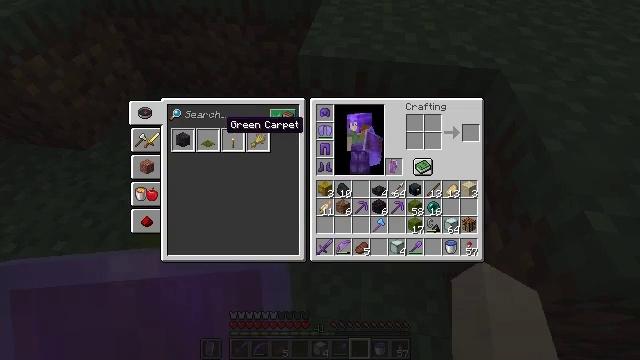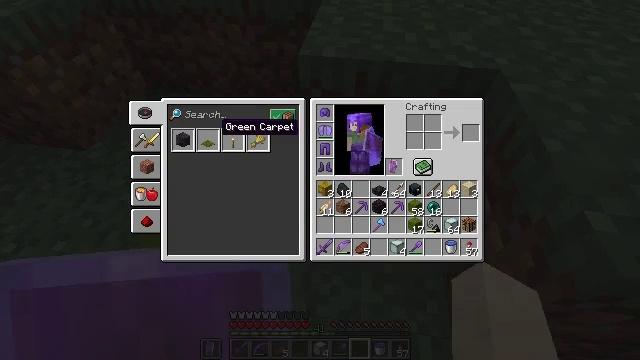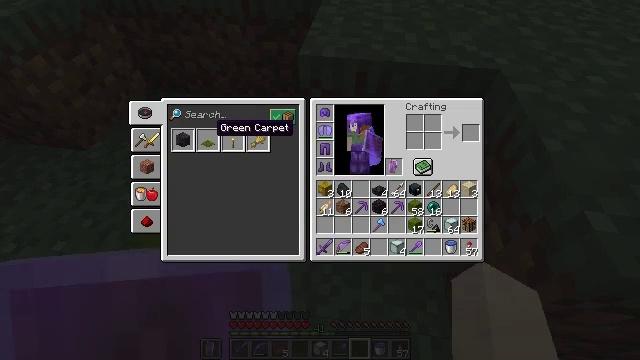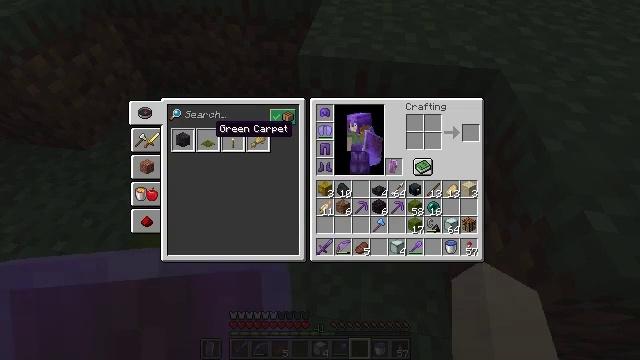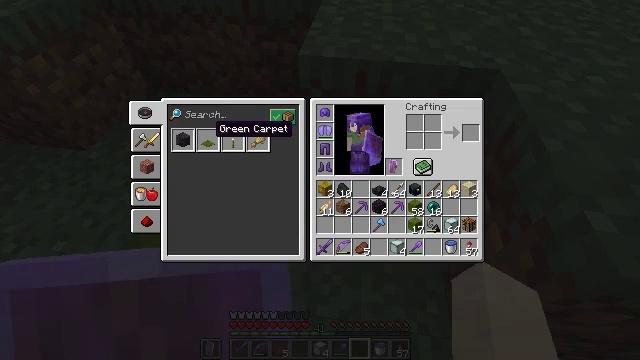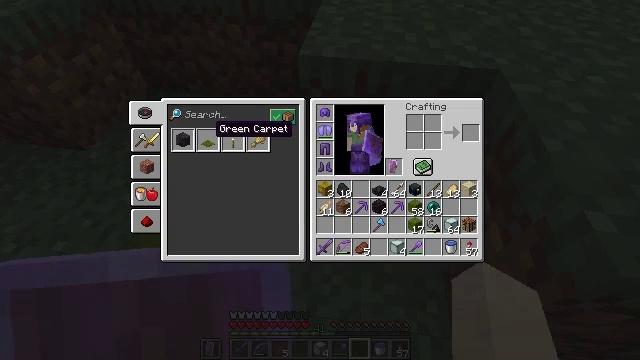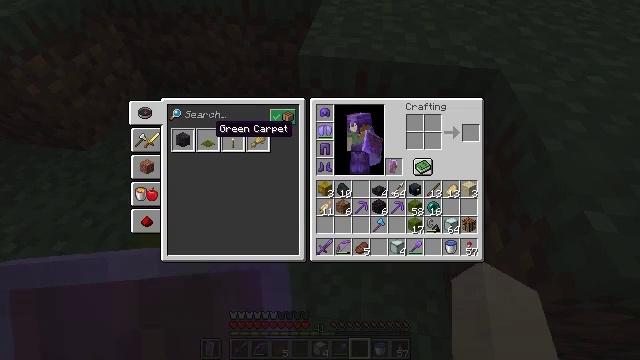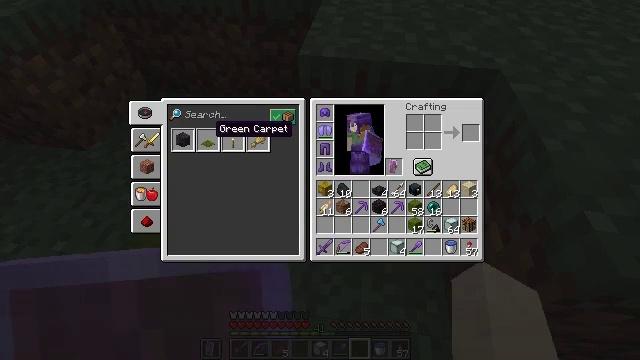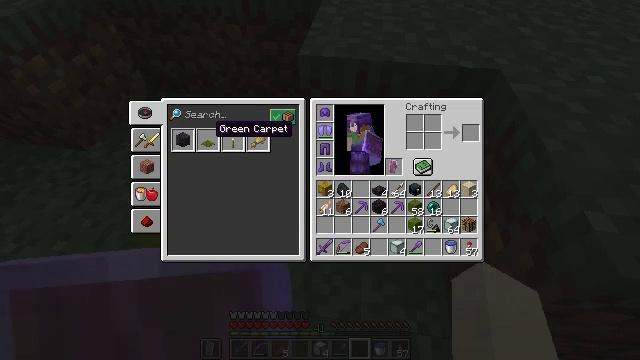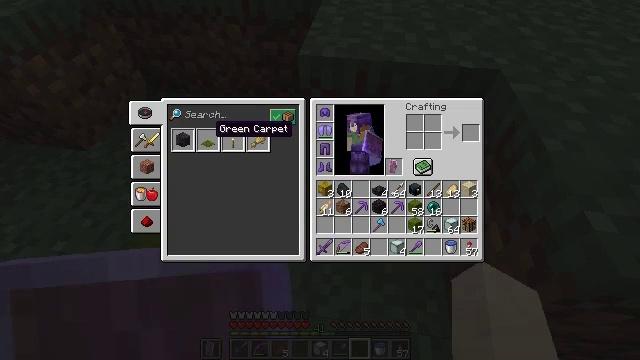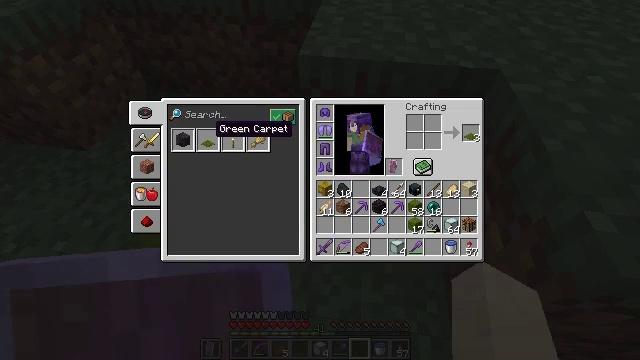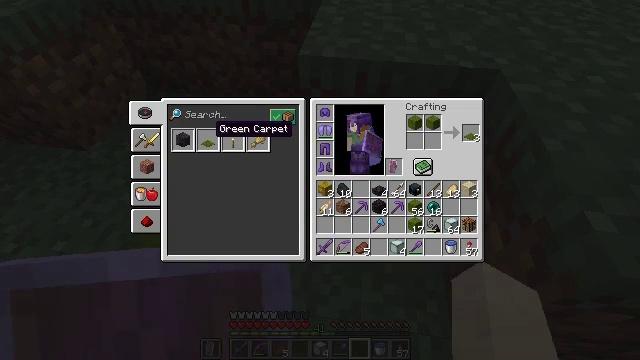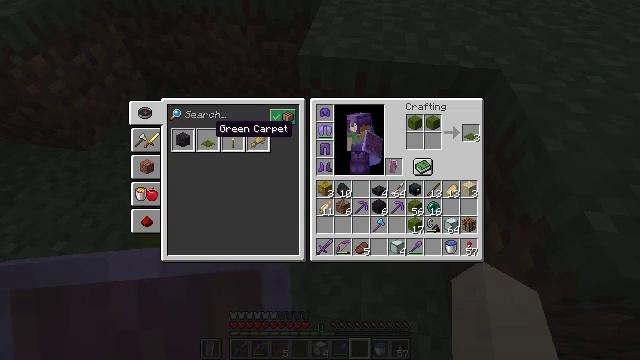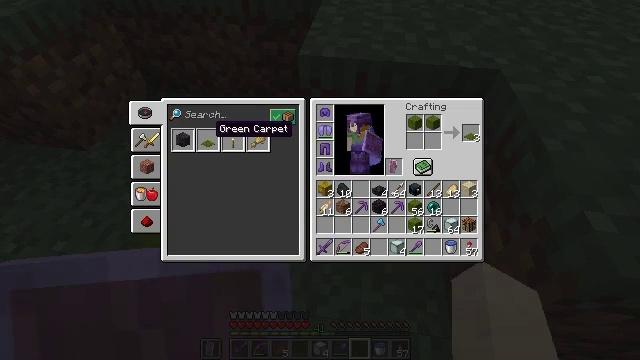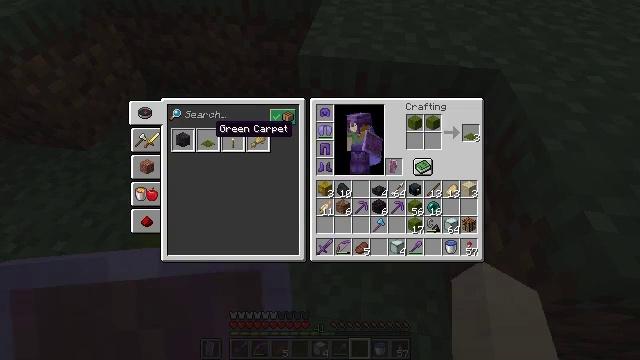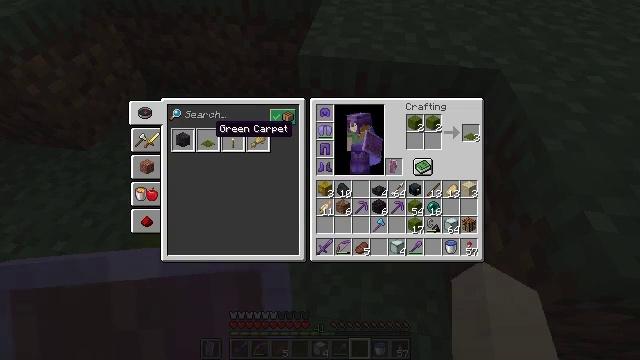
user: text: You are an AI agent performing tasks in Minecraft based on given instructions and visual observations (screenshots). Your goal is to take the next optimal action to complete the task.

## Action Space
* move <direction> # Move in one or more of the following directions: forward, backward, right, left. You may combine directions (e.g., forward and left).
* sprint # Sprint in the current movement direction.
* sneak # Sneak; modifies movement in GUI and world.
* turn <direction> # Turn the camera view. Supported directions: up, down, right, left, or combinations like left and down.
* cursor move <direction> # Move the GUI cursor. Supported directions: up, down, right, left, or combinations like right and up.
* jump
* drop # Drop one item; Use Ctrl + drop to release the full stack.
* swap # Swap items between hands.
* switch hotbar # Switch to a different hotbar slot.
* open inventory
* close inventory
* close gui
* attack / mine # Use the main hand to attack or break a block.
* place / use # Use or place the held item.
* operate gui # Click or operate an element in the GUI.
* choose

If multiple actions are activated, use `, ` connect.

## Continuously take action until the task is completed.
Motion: motion action
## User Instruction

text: Get a green carpet from the crafting table.
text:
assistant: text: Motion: no_op
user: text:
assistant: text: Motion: no_op
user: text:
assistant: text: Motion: no_op
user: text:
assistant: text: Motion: no_op
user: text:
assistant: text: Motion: attack / mine
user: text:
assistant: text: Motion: attack / mine
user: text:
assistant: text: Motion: attack / mine
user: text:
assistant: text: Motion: no_op
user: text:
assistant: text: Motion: attack / mine
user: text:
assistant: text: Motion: attack / mine
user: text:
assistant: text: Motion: attack / mine
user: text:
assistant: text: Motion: no_op
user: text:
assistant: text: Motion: attack / mine
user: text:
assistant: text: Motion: attack / mine
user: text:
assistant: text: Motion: attack / mine
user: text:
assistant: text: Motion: no_op
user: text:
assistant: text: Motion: attack / mine
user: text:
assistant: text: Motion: attack / mine
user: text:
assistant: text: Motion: attack / mine
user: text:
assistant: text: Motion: no_op
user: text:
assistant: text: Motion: turn right
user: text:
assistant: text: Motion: turn right
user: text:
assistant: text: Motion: turn right
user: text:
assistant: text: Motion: turn right
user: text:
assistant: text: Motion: turn right
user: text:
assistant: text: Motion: no_op
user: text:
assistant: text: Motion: no_op
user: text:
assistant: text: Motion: no_op
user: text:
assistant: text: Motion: sneak
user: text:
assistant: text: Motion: sneak